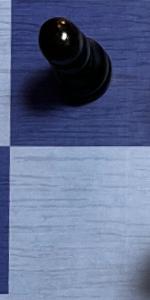
Label: Empty